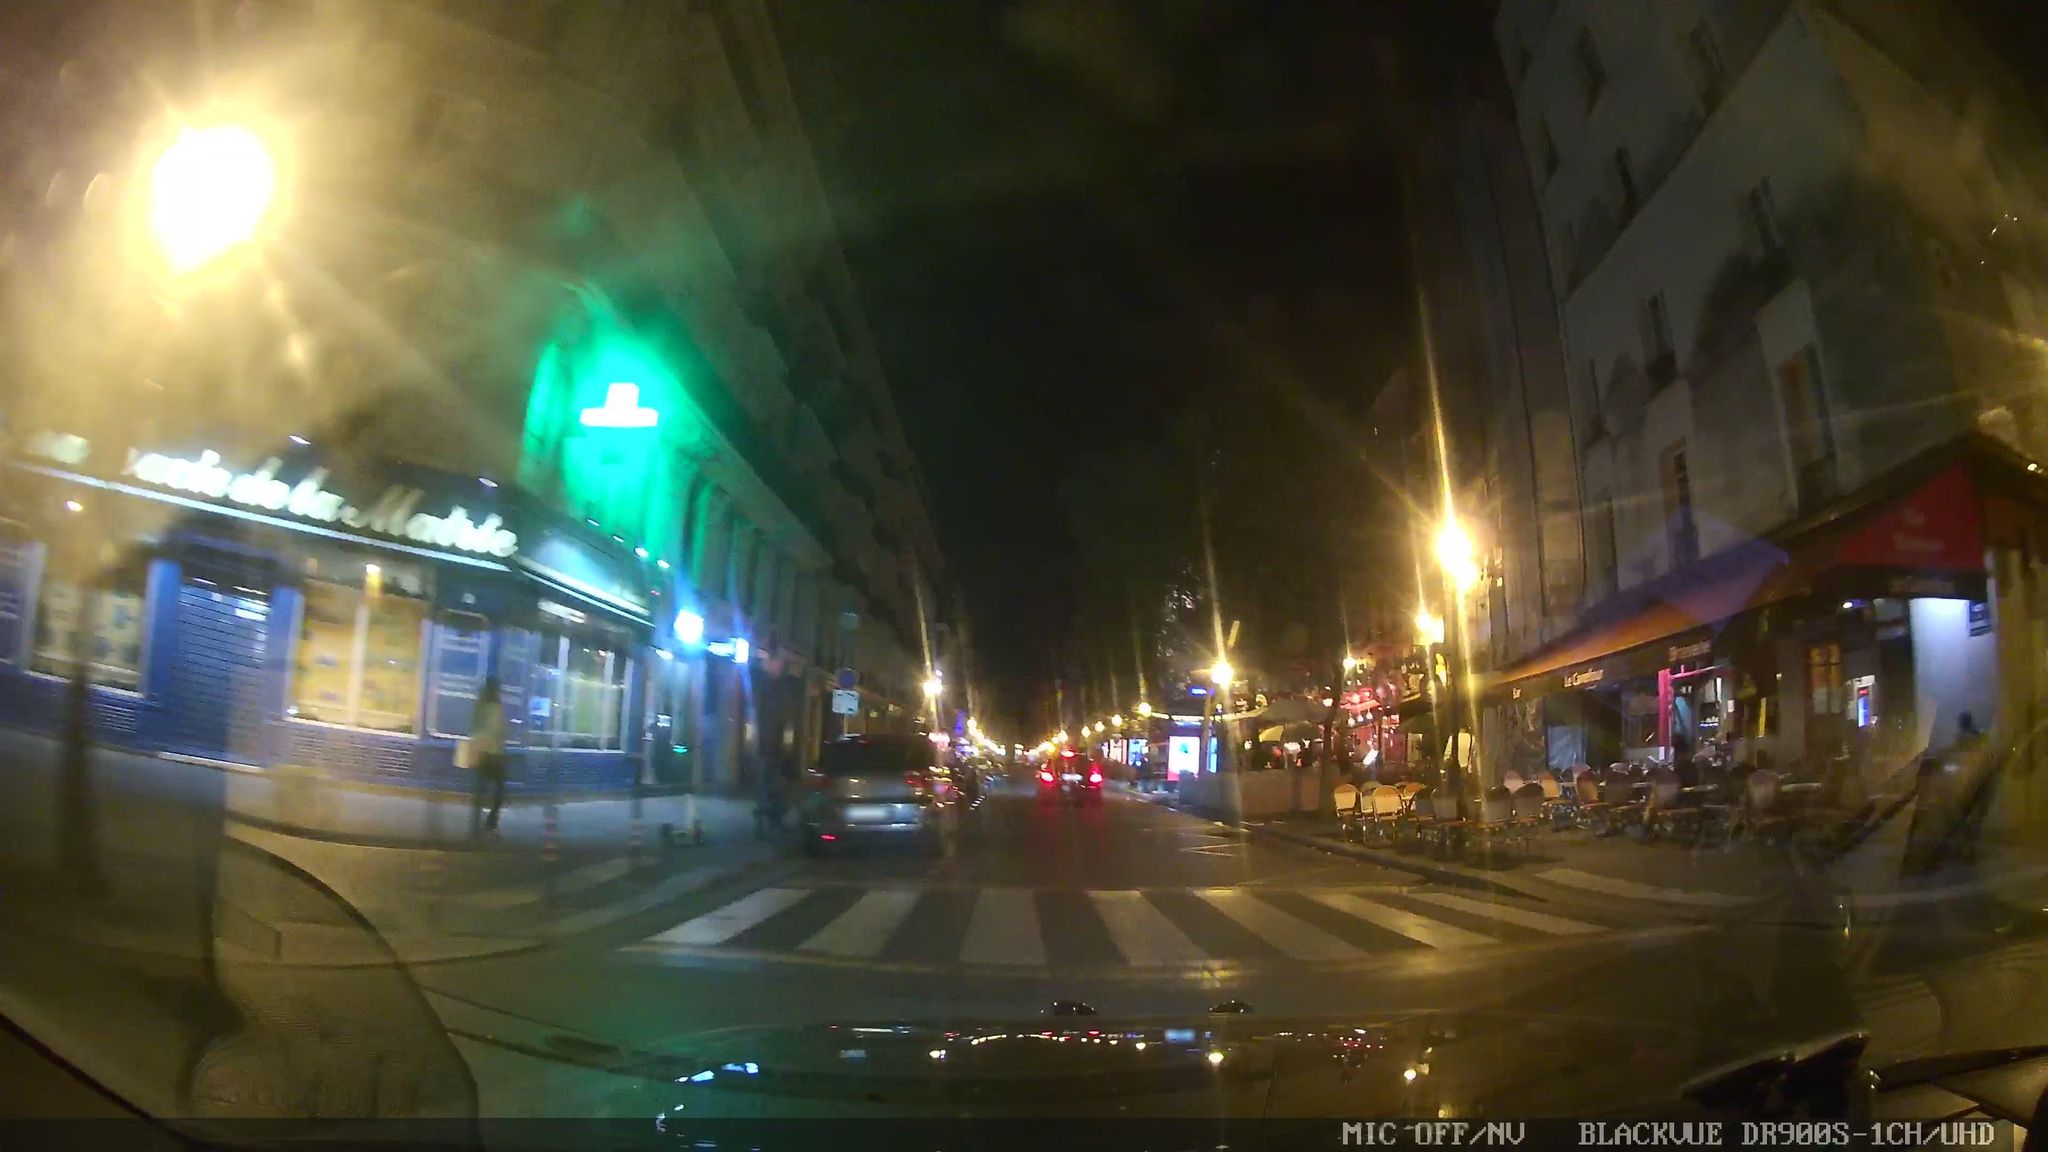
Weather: clear
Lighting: night
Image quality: slightly poor
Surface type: driving surface
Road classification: footway
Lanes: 1.0
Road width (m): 3.0
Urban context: urban centre
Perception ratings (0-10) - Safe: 0.32, Lively: 7.13, Beautiful: 5.41, Boring: 0.49, Depressing: 1.34, Wealthy: 5.19